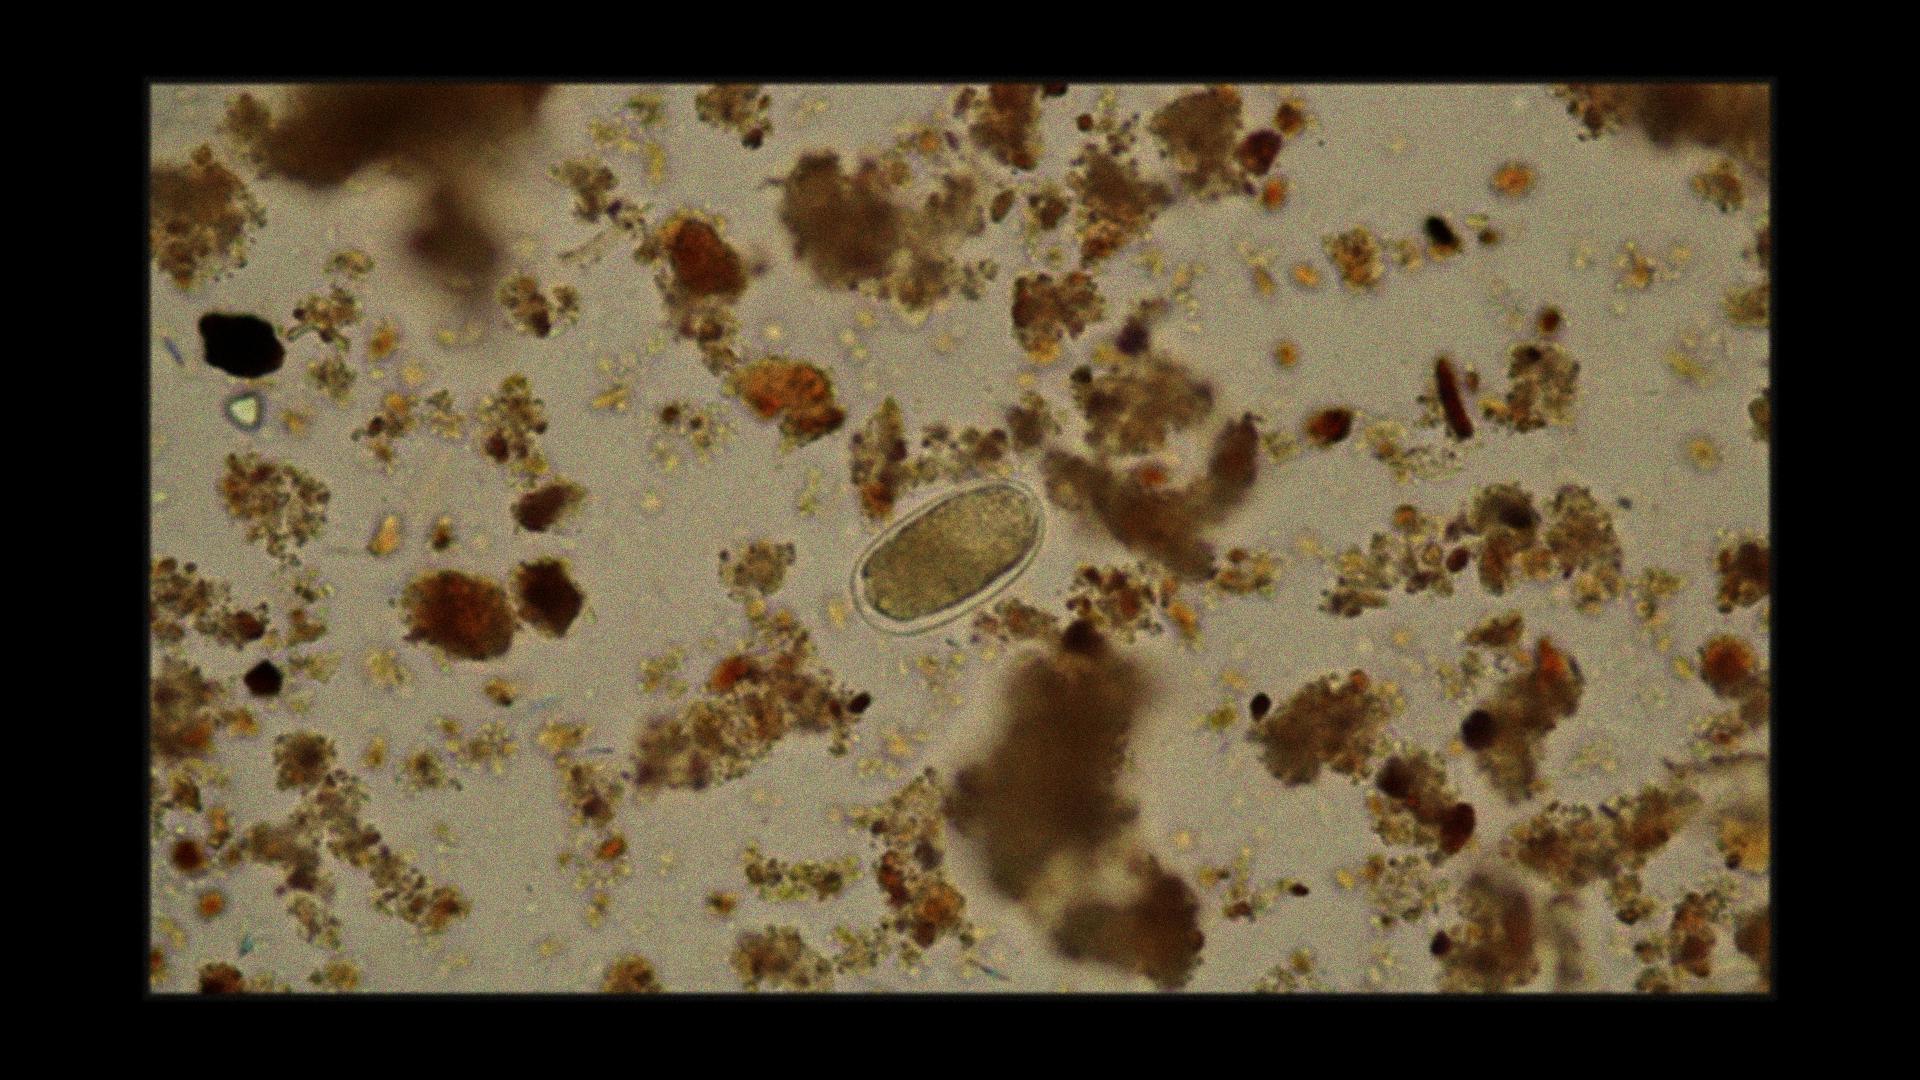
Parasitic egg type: Hookworm egg